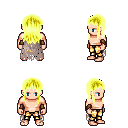
a pixel art fantasy rpg character, male body template, human, light skin, gray tattered cape, gold greaves, gold unkempt hairstyle, leather bracers, four views (front, back, left, right), 2x2 character sprite sheet, small pixel art, hard edges, no anti-aliasing